Question: I want to measure the height and width of each individual pole in pixel.
But because the poles are not always stand straight, but i need the height of pole from the horizontal ground. Can anyone guide me how to handle this?
Note: I might need to get the angle it has slanted later on. Not sure I can ask so many question in here. But greatly appreciate if someone can help.
The image sample i have is at below link:

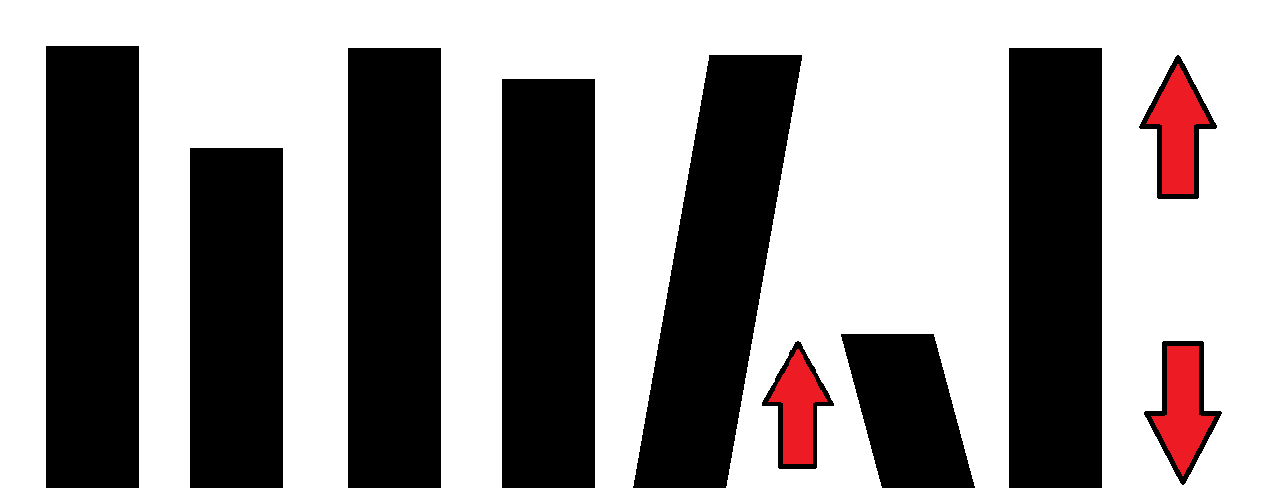
Answer: This should give you a good idea how to do it:
'''
#!/usr/local/bin/python3
import cv2
# Open image in greyscale mode
img = cv2.imread('poles.png',cv2.IMREAD_GRAYSCALE)
# Threshold image to pure black and white AND INVERT because findContours looks for WHITE objects on black background
_, thresh = cv2.threshold(img,127,255,cv2.THRESH_BINARY_INV)
# Find contours
_, contours, _ = cv2.findContours(thresh,cv2.RETR_LIST,cv2.CHAIN_APPROX_SIMPLE)
# Print the contours
for c in contours:
x,y,w,h = cv2.boundingRect(c)
print(x,y,w,h)
'''
The output is this, where each line corresponds to one vertical bar in your image:
'''
841 334 134 154 <--- bar 6 is 154 pixels tall
190 148 93 340 <--- bar 2 is 340 pixels tall
502 79 93 409 <--- bar 4 is 409 pixels tall
633 55 169 433 <--- bar 5 is 433 pixels tall
1009 48 93 440 <--- bar 7 is 490 pixels tall
348 48 93 440 <--- bar 3 is 440 pixels tall
46 46 93 442 <--- bar 1 is 442 pixels tall (leftmost bar)
'''
The first column is the distance from the left edge of the image and the last column is the height of the bar in pixels.
---
As you seem unsure about whether you want to do this in Python or C++, you may prefer not write any code at all - in which case you can simply use which is included in most Linux distros and is available for macOS and Windows.
Basically, you use analysis by typing this into the Terminal:
'''
convert poles.png -colorspace gray -threshold 50% -define connected-components:verbose=true -connected-components 8 null:
'''
'''
Objects (id: bounding-box centroid area mean-color):
0: 1270x488+0+0 697.8,216.0 372566 srgb(255,255,255)
1: 93x442+46+46 92.0,266.5 41106 srgb(0,0,0)
2: 93x440+348+48 394.0,267.5 40920 srgb(0,0,0)
3: 93x440+1009+48 1055.0,267.5 40920 srgb(0,0,0)
4: 169x433+633+55 717.3,271.0 40269 srgb(0,0,0)
5: 93x409+502+79 548.0,283.0 38037 srgb(0,0,0)
6: 93x340+190+148 236.0,317.5 31620 srgb(0,0,0)
7: 134x154+841+334 907.4,410.5 14322 srgb(0,0,0)
'''
That gives you a header line which tells you what all the fields are, then a line for each of the blobs it found in the image. Disregard the first one because that is the white background - you can see that from the last field which is 'rgb(255,255,255)'.
So, if we look at the last line, it is a blob that is 134 pixels wide and 154 pixels tall, starting at x=841 and y=334 from the top-left corner, i.e. it corresponds to the first contour that found.